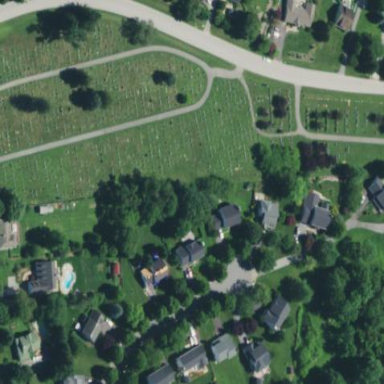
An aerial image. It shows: Cemetery.